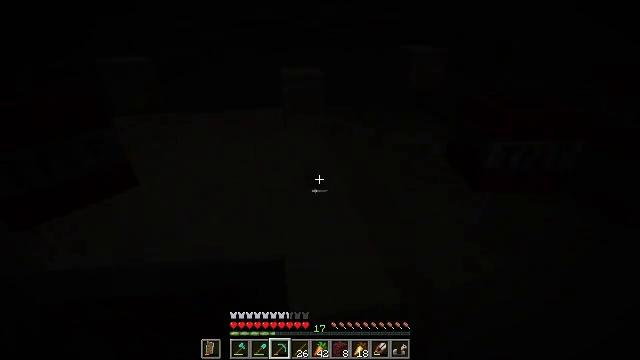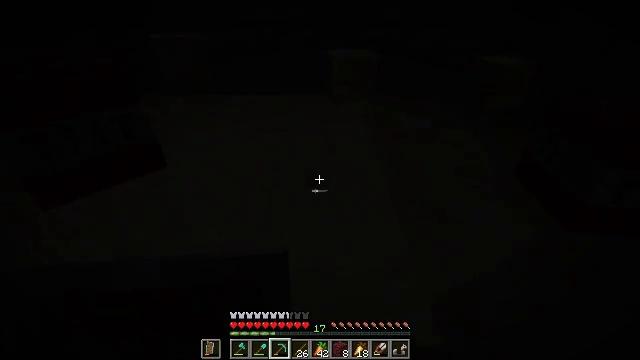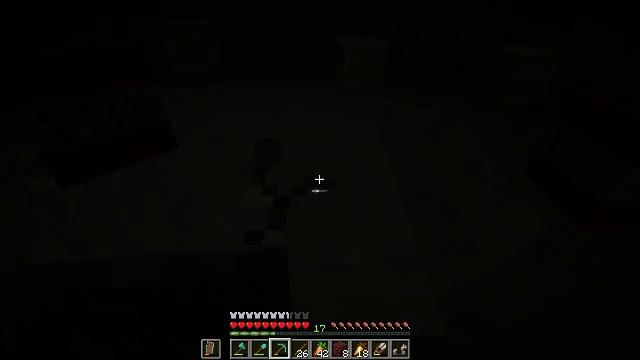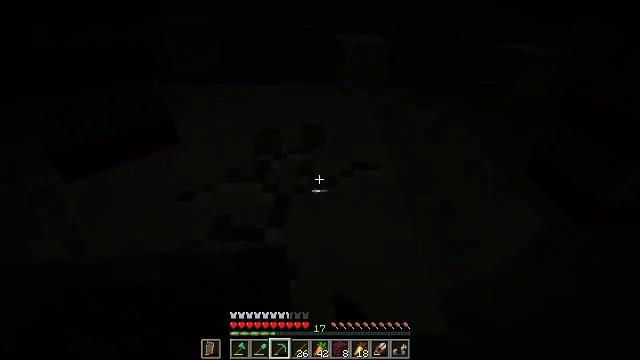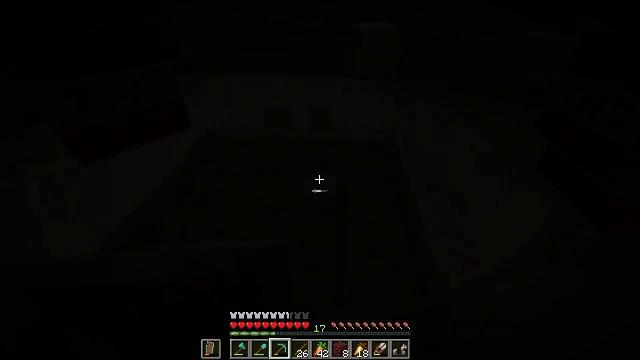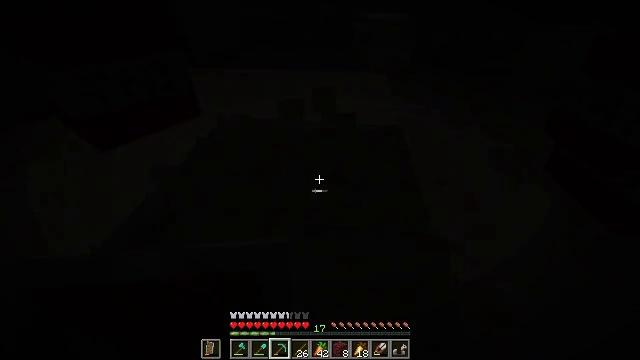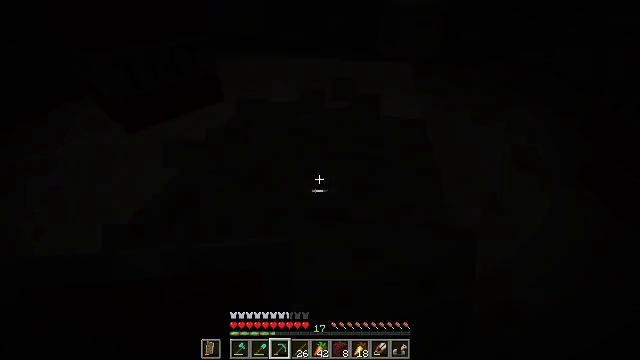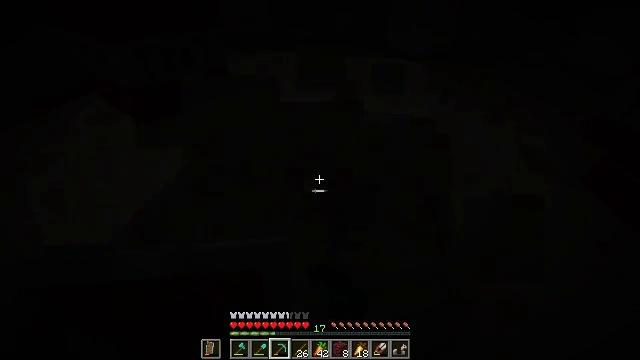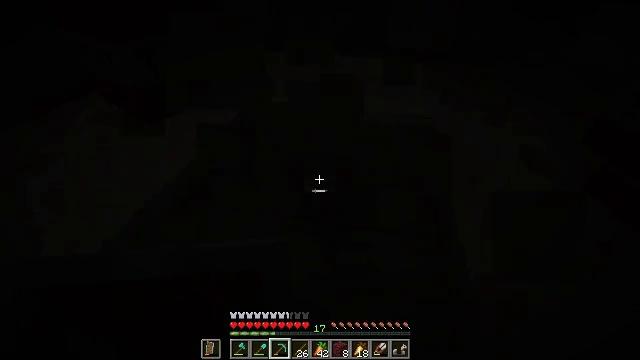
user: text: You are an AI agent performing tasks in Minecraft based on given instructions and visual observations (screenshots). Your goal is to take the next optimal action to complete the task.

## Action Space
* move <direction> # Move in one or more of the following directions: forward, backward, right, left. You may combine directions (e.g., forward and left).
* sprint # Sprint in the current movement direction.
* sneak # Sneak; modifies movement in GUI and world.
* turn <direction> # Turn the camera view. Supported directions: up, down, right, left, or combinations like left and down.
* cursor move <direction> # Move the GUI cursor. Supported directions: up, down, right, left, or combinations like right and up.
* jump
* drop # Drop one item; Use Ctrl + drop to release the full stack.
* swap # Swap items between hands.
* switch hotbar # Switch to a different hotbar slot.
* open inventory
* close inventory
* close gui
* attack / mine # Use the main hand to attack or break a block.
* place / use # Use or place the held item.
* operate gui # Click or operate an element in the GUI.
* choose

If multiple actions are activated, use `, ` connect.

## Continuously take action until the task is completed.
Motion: motion action
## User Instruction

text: Collect cut sandstone by mining it.
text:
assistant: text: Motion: move forward, turn left and down
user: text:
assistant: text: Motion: move forward, turn left and down, attack / mine
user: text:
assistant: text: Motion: attack / mine
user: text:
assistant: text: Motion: turn left and down, attack / mine
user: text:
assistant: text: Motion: turn left, attack / mine
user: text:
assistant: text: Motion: turn left and down, attack / mine
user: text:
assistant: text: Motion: turn left, attack / mine
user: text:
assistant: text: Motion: attack / mine
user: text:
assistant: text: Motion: attack / mine